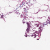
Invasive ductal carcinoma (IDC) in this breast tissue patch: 0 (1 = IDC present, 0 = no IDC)